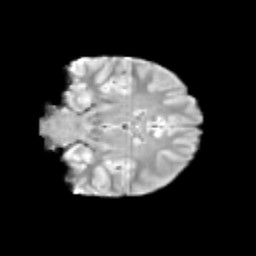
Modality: T2w
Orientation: coronal
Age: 13
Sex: female
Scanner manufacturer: siemens
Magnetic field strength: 3 T
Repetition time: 3.8 s
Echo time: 0.07 s